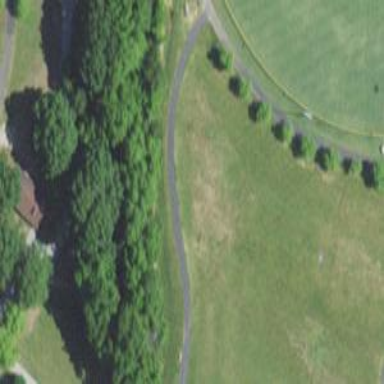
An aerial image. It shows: Asphalt path with excellent trail visibility.